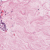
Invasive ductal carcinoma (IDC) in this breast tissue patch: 0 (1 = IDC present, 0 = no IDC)